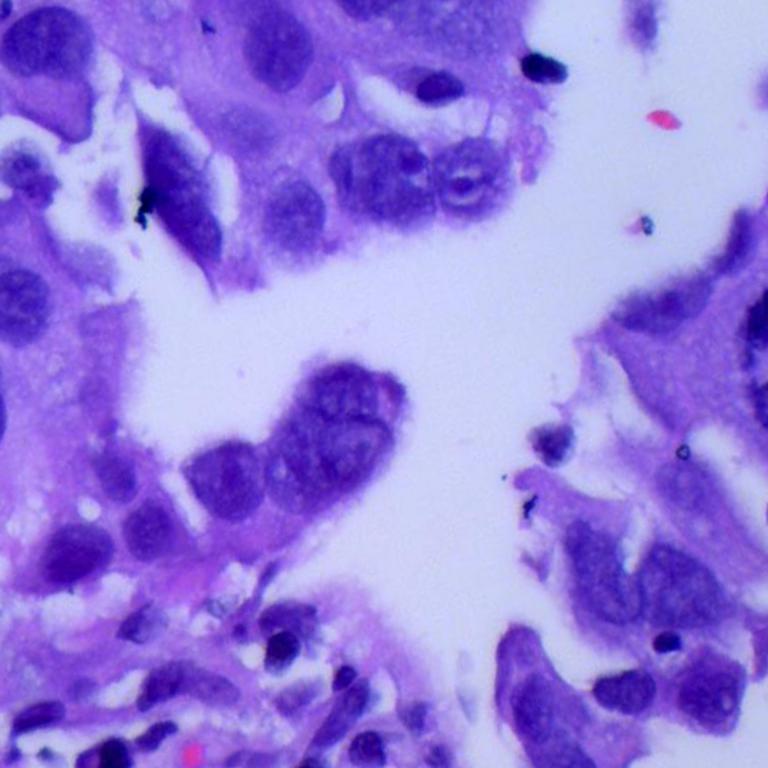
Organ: lung
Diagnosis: adenocarcinomas